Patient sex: F
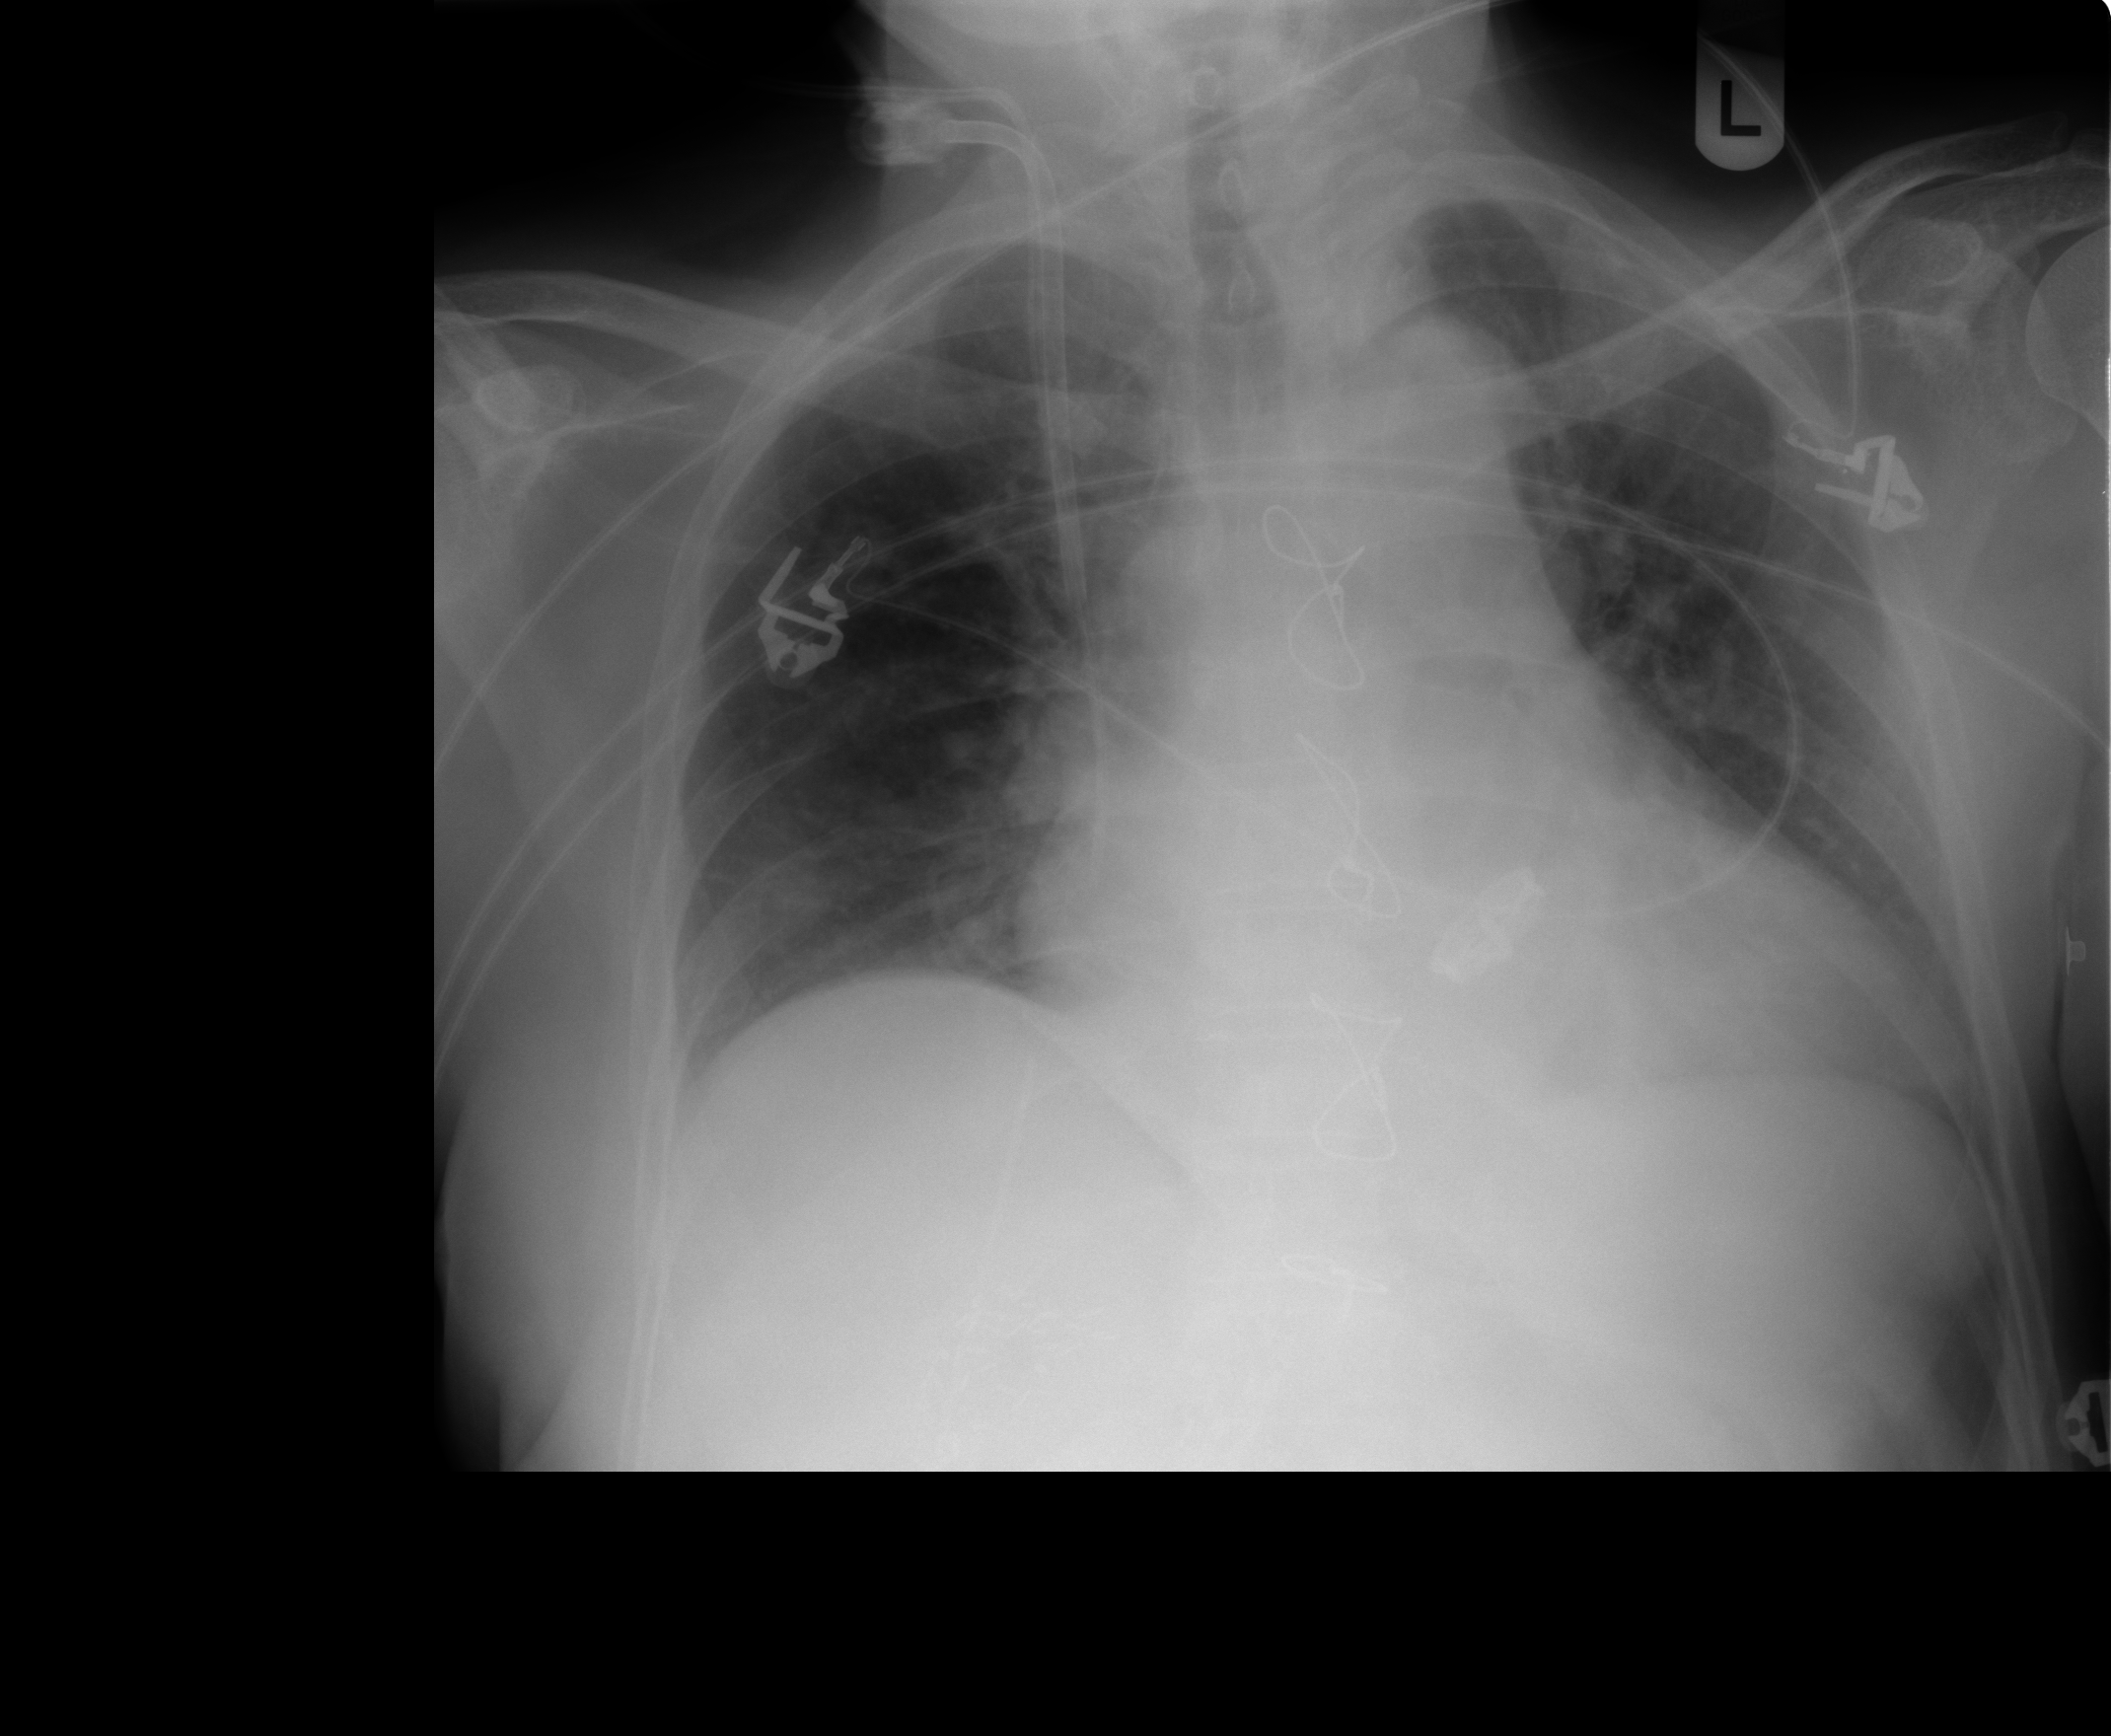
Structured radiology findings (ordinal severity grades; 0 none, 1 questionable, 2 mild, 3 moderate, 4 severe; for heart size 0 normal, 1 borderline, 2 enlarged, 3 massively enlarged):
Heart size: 2
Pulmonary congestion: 2
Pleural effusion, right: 0
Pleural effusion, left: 0
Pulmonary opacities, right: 0
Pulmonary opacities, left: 0
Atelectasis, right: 2
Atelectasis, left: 2